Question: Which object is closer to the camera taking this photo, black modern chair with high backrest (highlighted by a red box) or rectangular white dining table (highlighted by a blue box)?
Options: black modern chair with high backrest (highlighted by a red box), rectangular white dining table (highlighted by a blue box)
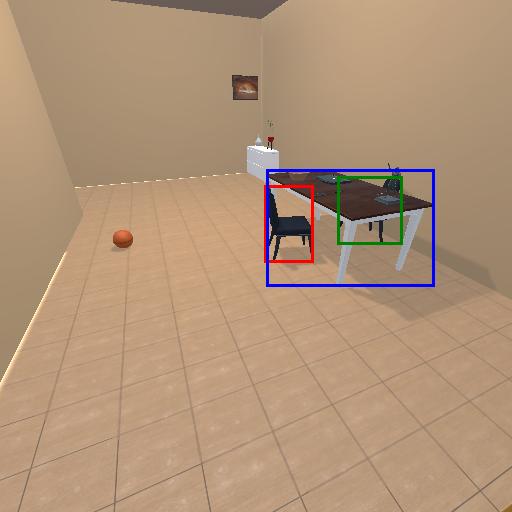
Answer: black modern chair with high backrest (highlighted by a red box)